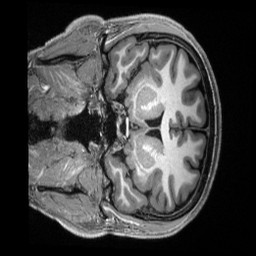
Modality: T1w
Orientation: coronal
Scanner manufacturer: siemens
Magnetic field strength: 3 T
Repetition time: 2.5 s
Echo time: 0.00231 s